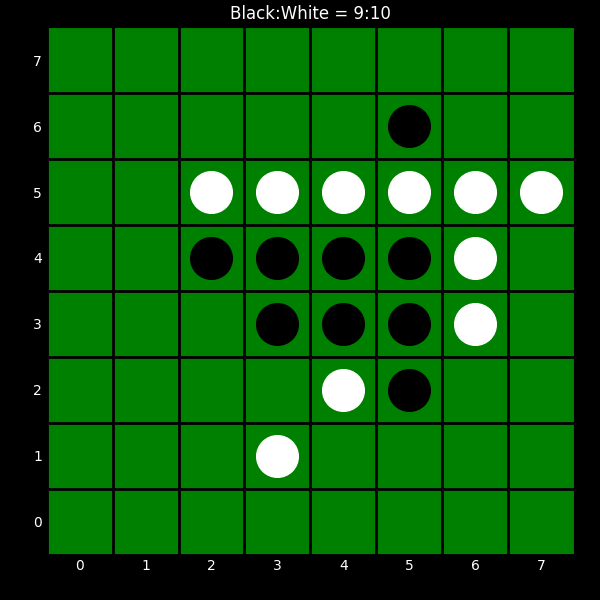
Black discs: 9
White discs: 10